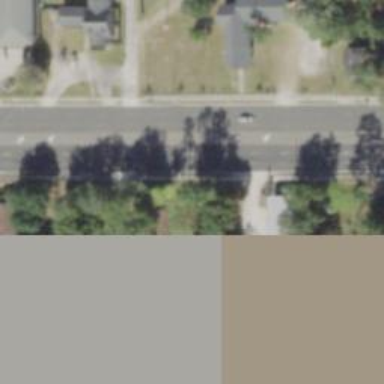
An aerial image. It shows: Unmarked crossing on the road.